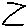
Label: zigzag